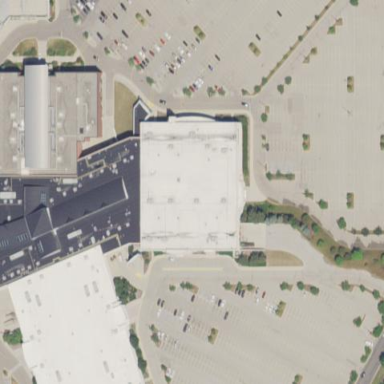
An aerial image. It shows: Retail building.